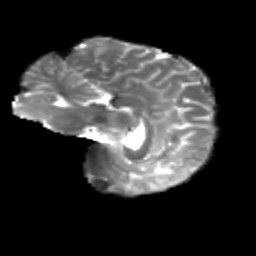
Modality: T2w
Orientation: sagittal
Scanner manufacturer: siemens
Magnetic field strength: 3 T
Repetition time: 4.16 s
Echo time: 0.0806 s